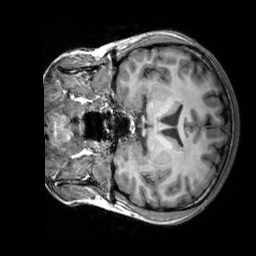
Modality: T1w
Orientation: coronal
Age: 28
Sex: female
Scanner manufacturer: siemens
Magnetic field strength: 3 T
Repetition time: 2.3 s
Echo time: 0.00303 s